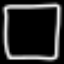
Label: square